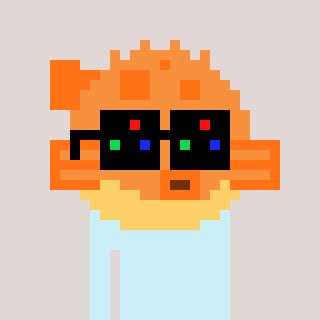
a pixel art character with square black sunglasses, a pufferfish-shaped head and a grayscale-colored body on a warm background